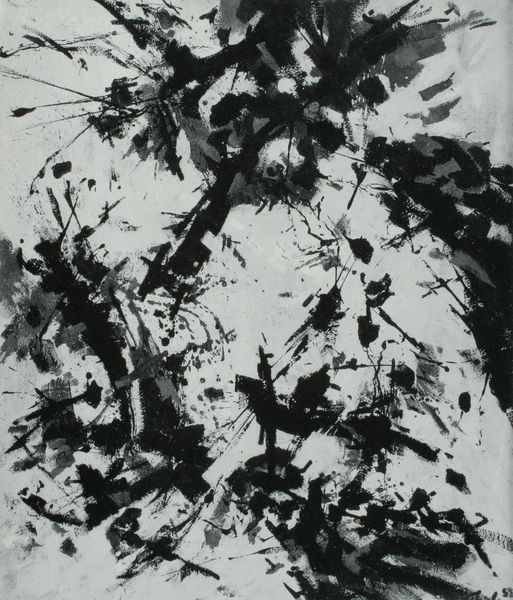
Titel: Expansion vor Gelb
Künstler: Fred Thieler
Standort: Münster
Institution: Westfälisches Landesmuseum für Kunst und Kulturgeschichte
Schlagwörter: dunkel, wasser, weiß, komposition, bewegung, blumen, grau, hell, schwarz, zeichnung, expressionismus, malerei, muster, ornament, öl, flach, bewegt, schnell, moderne, abstrakt, modern, öde, farbe, formen, schattierung, monochrom, linien, amerika, wild, floral, ornamente, streifen, langweilig, striche, rechtecke, punkte, roh, tusche, eckig, bomben, explosion, expressionistisch, linie, form, schraffur, leinwand, gestik, pinsel, tinte, organisch, flecken, spritzen, rau, freiheit, expressiv, aggressiv, frei, usa, spritzer, reigen, kanten, ungegenständlich, kleckse, klecks, verlauf, tropfen, action, all-over, tachismus, richtungen, experiment, informel, gestisch, aktion, abstrakter expressionismus, amerikanisch, unbunt, painting, pollock, action painting, jackson, jackson pollock, pollok, trophen, drip, zufall, dripping, drippings, drippling, einfallslos, farbe spritzer, flcken, klassische, over all, trpfen, uninteressant